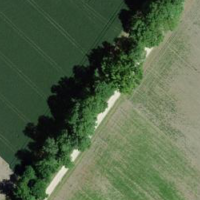
EUNIS habitat code: 52
Species observed at this site:
Euonymus europaeus